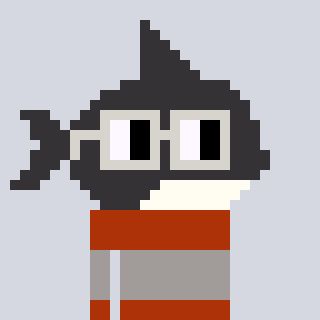
a pixel art character with square light gray glasses, a orca-shaped head and a hotbrown-colored body on a cool background